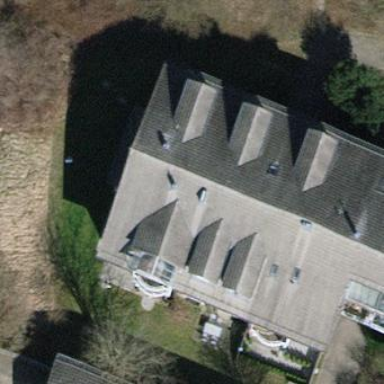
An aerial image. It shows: Building with tile roof.